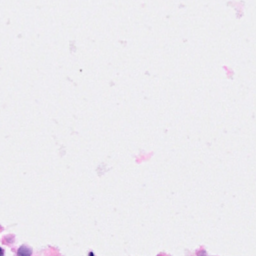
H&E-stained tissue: Breast